Interaction volume radius: 5 \u00c5
Interaction volume height: 20 \u00c5
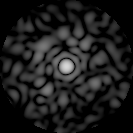
Disorder parameter: 0.8304